Brain MRI, t1w sequence, axial 2D slice.
Patient: age 42, sex M, weight 78 kg, height 1.78 m
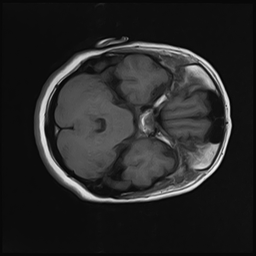